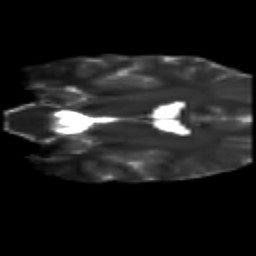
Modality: T2w
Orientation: coronal
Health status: healthy
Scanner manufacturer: siemens
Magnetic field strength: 3 T
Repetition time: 10 s
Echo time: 0.092 s